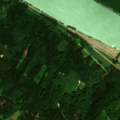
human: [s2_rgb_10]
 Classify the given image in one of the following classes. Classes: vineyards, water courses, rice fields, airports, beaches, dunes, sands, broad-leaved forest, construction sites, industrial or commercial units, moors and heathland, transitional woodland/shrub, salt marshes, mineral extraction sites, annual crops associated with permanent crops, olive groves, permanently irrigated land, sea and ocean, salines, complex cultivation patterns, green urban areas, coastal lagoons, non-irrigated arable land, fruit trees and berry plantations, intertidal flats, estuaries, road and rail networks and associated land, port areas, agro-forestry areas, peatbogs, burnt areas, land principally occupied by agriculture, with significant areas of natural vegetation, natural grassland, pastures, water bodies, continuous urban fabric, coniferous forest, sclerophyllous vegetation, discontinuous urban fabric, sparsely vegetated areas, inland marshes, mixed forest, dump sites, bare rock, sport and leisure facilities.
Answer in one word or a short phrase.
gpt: complex cultivation patterns, broad-leaved forest, coniferous forest, mixed forest, water courses